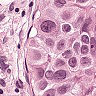
Metastatic tissue present: yes